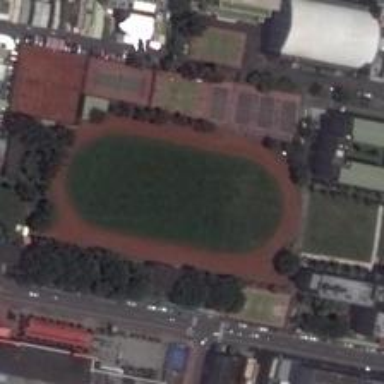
This is a very structured area where the houses are neatly arranged, with a huge exercise yard inside .